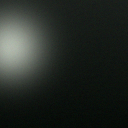
Screen state: off